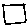
Label: square